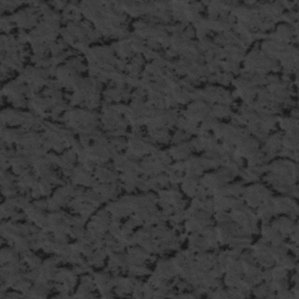
Label: frost